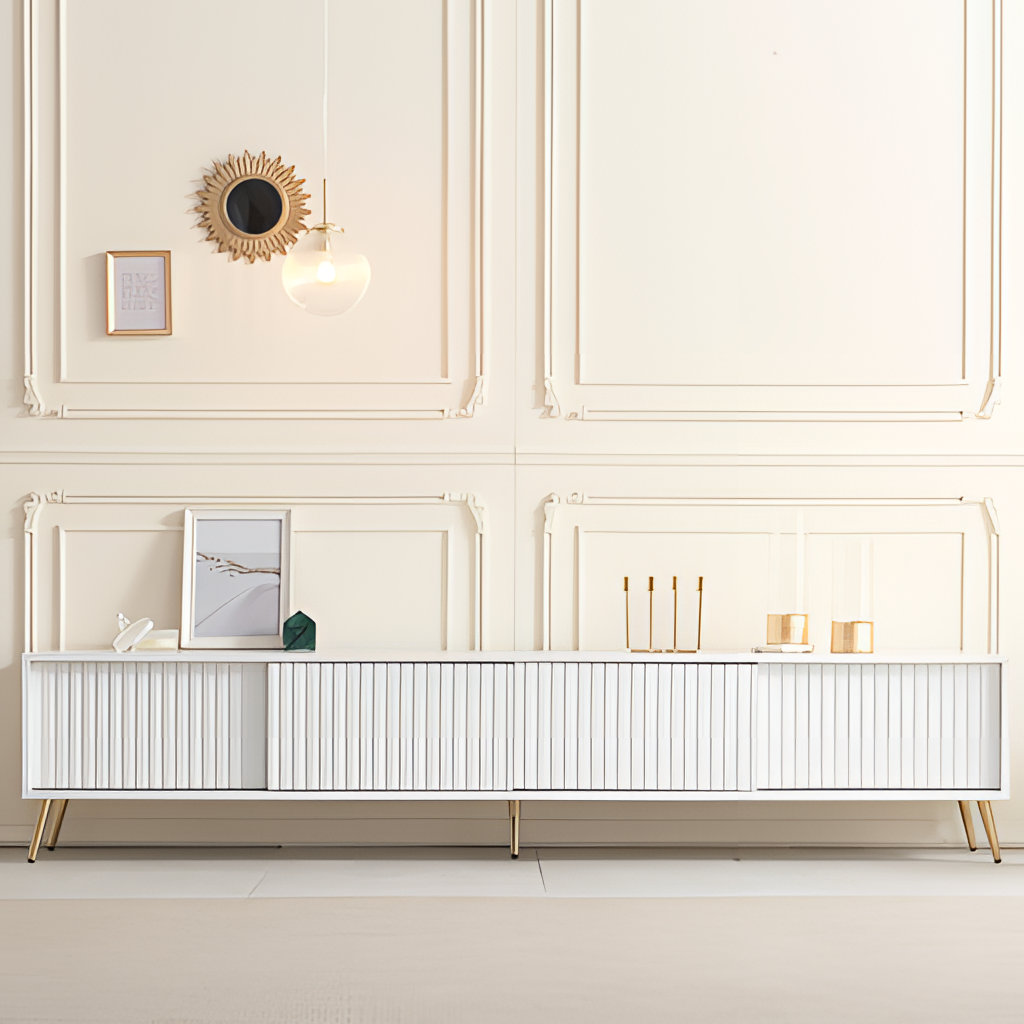
white wood media console, living room, tile flooring, with large square pattern, minimalist, paint wallpaper, with solid pattern